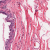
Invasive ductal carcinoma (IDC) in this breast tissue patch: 0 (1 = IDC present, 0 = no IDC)